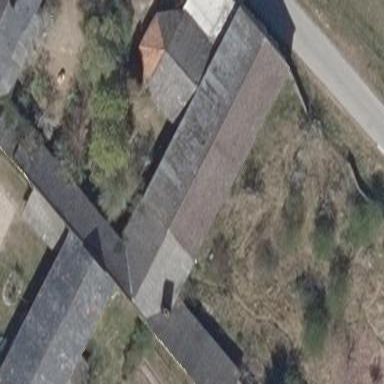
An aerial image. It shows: Cowshed building.